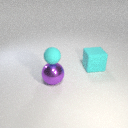
small cyan rubber sphere above large purple metal sphere